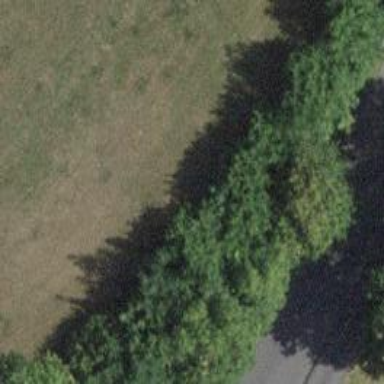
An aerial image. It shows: Hedge acting as barrier.